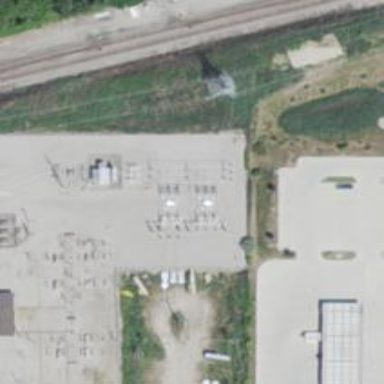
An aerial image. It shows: Switch for power supply.